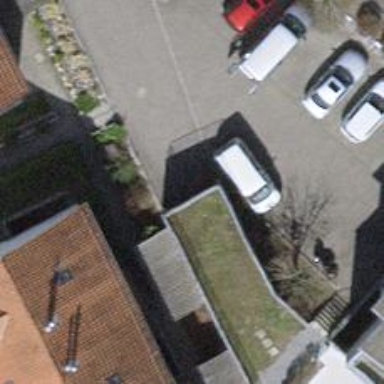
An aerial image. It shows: Parking entrance.